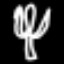
Label: fork